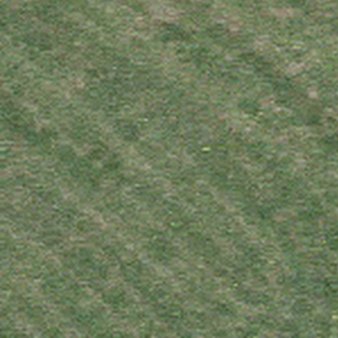
Label: other